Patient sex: M
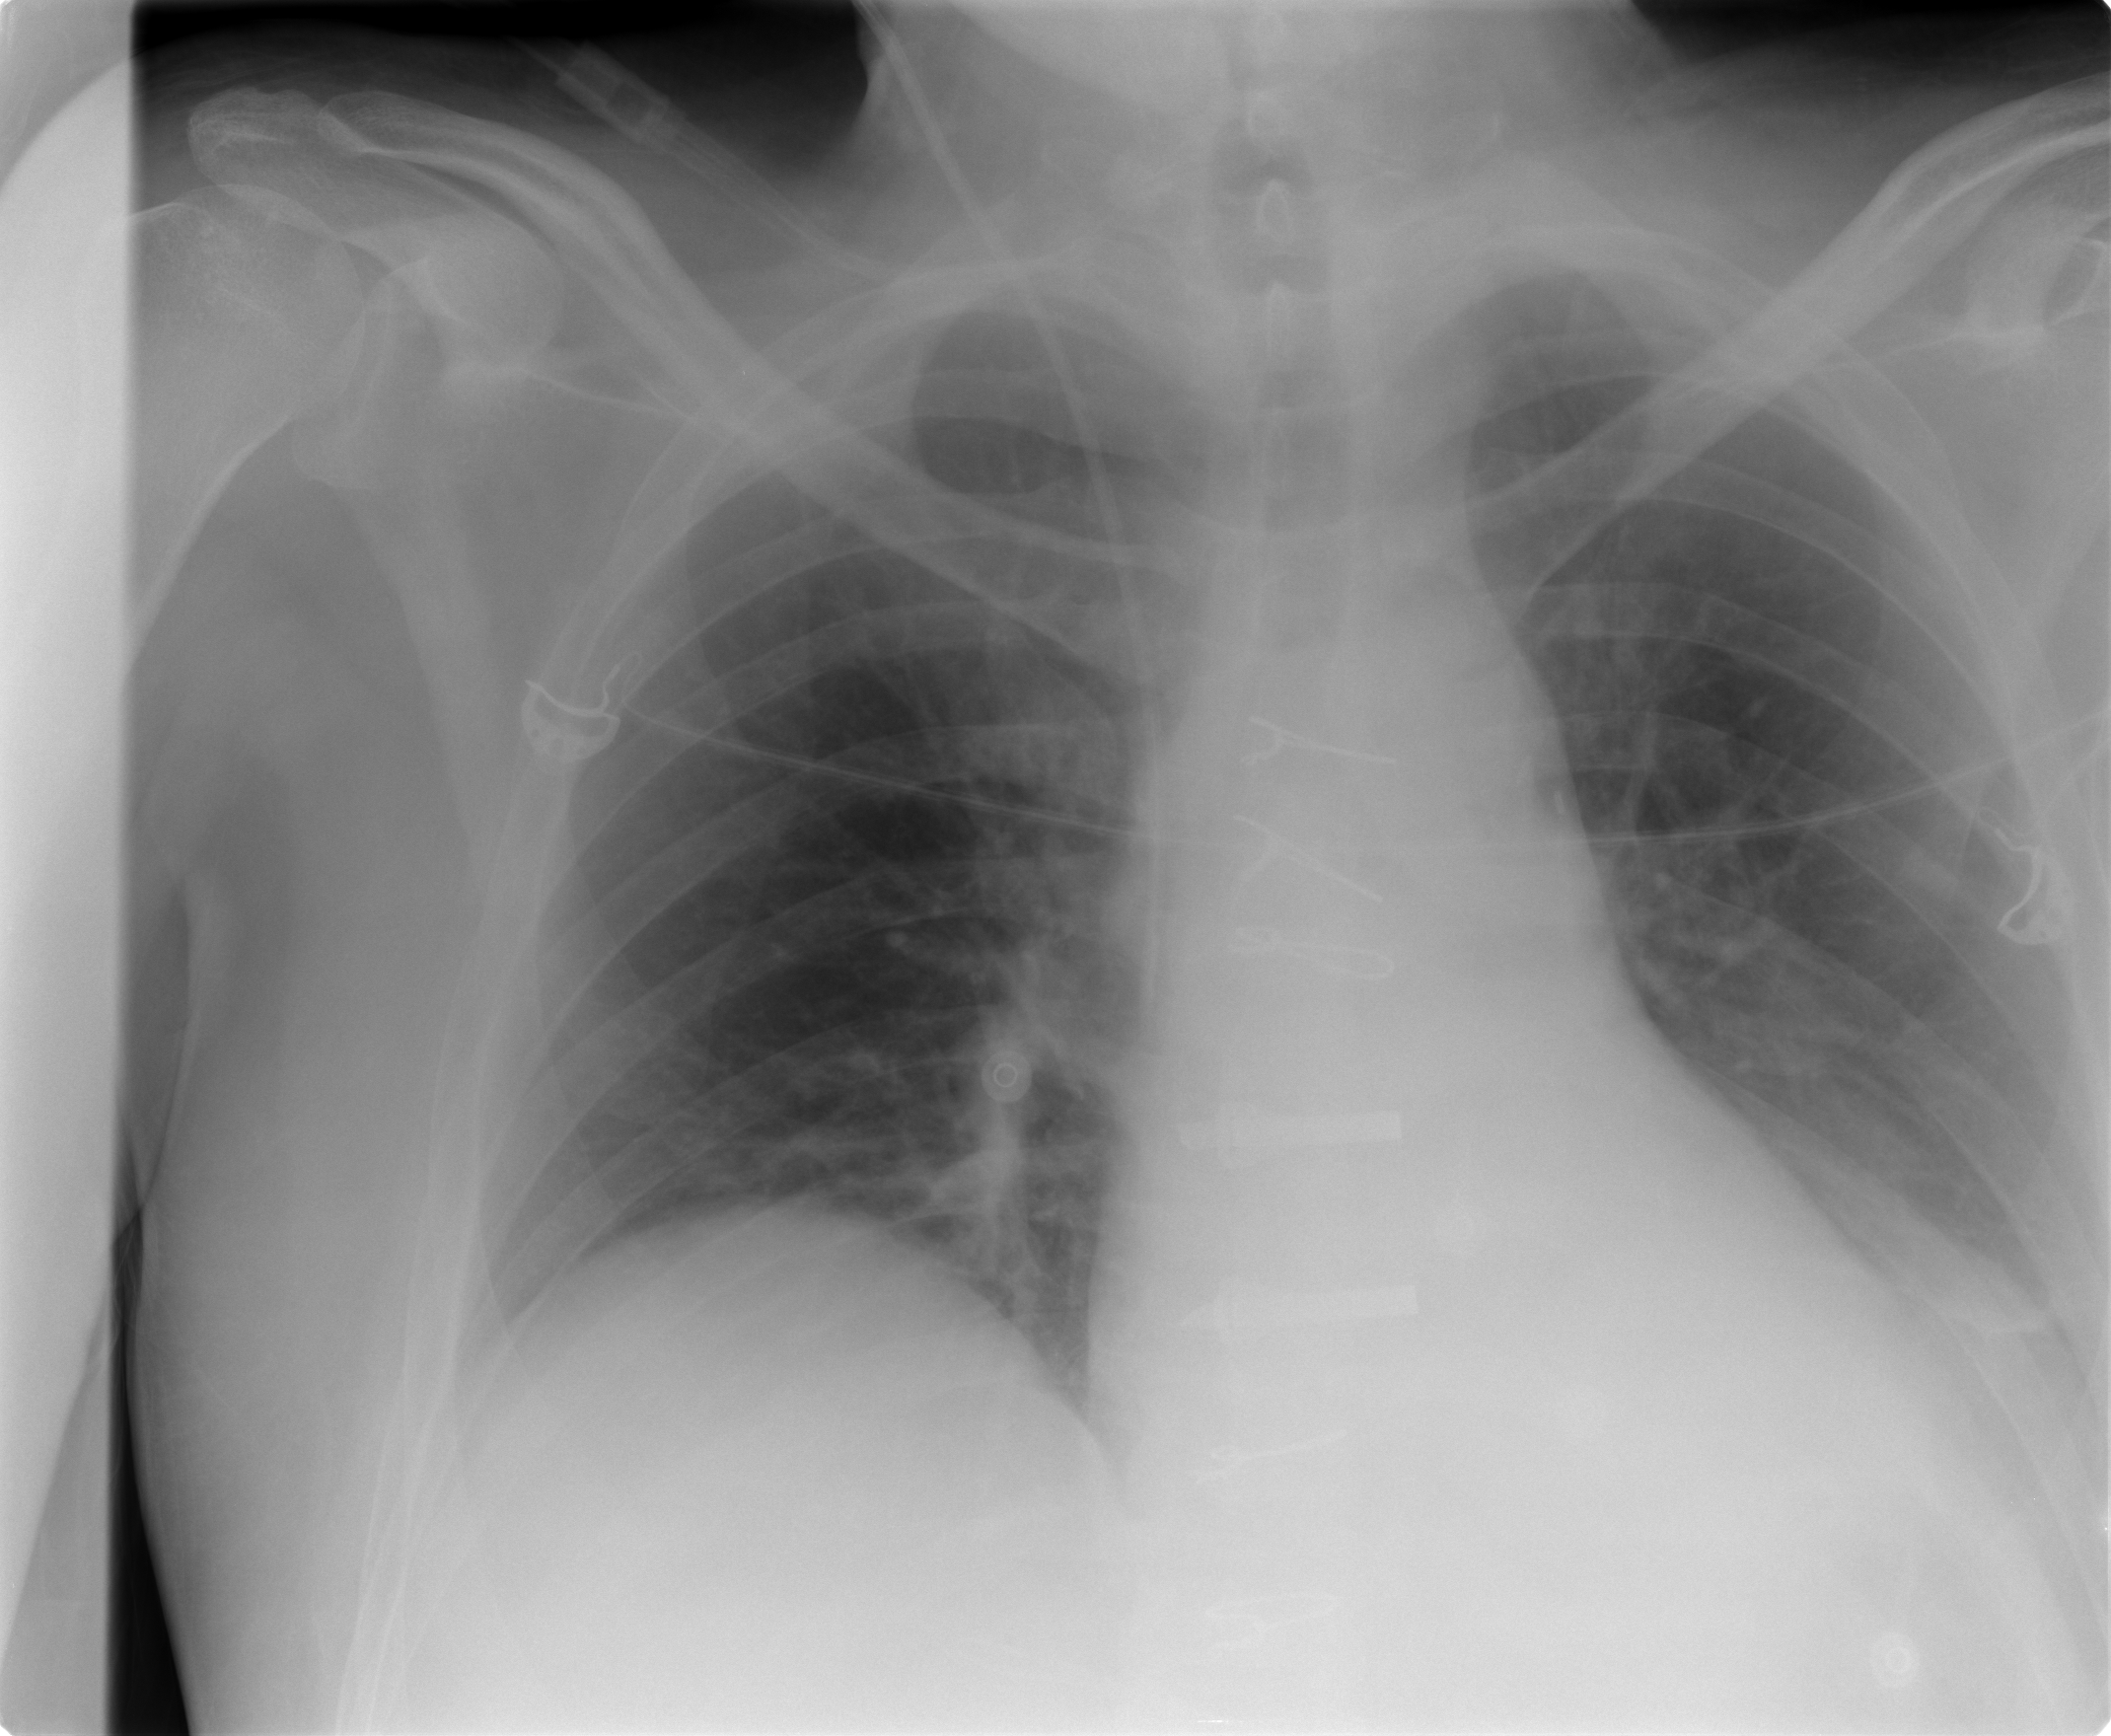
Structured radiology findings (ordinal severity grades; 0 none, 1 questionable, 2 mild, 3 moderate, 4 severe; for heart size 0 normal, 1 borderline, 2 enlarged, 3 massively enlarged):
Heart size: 0
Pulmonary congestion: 0
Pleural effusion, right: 0
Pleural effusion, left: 1
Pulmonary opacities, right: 0
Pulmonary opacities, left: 2
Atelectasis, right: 0
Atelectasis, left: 2